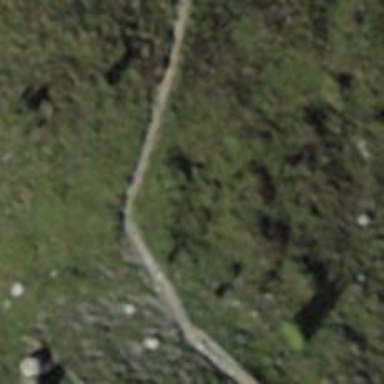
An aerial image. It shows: Gravel path.